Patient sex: F
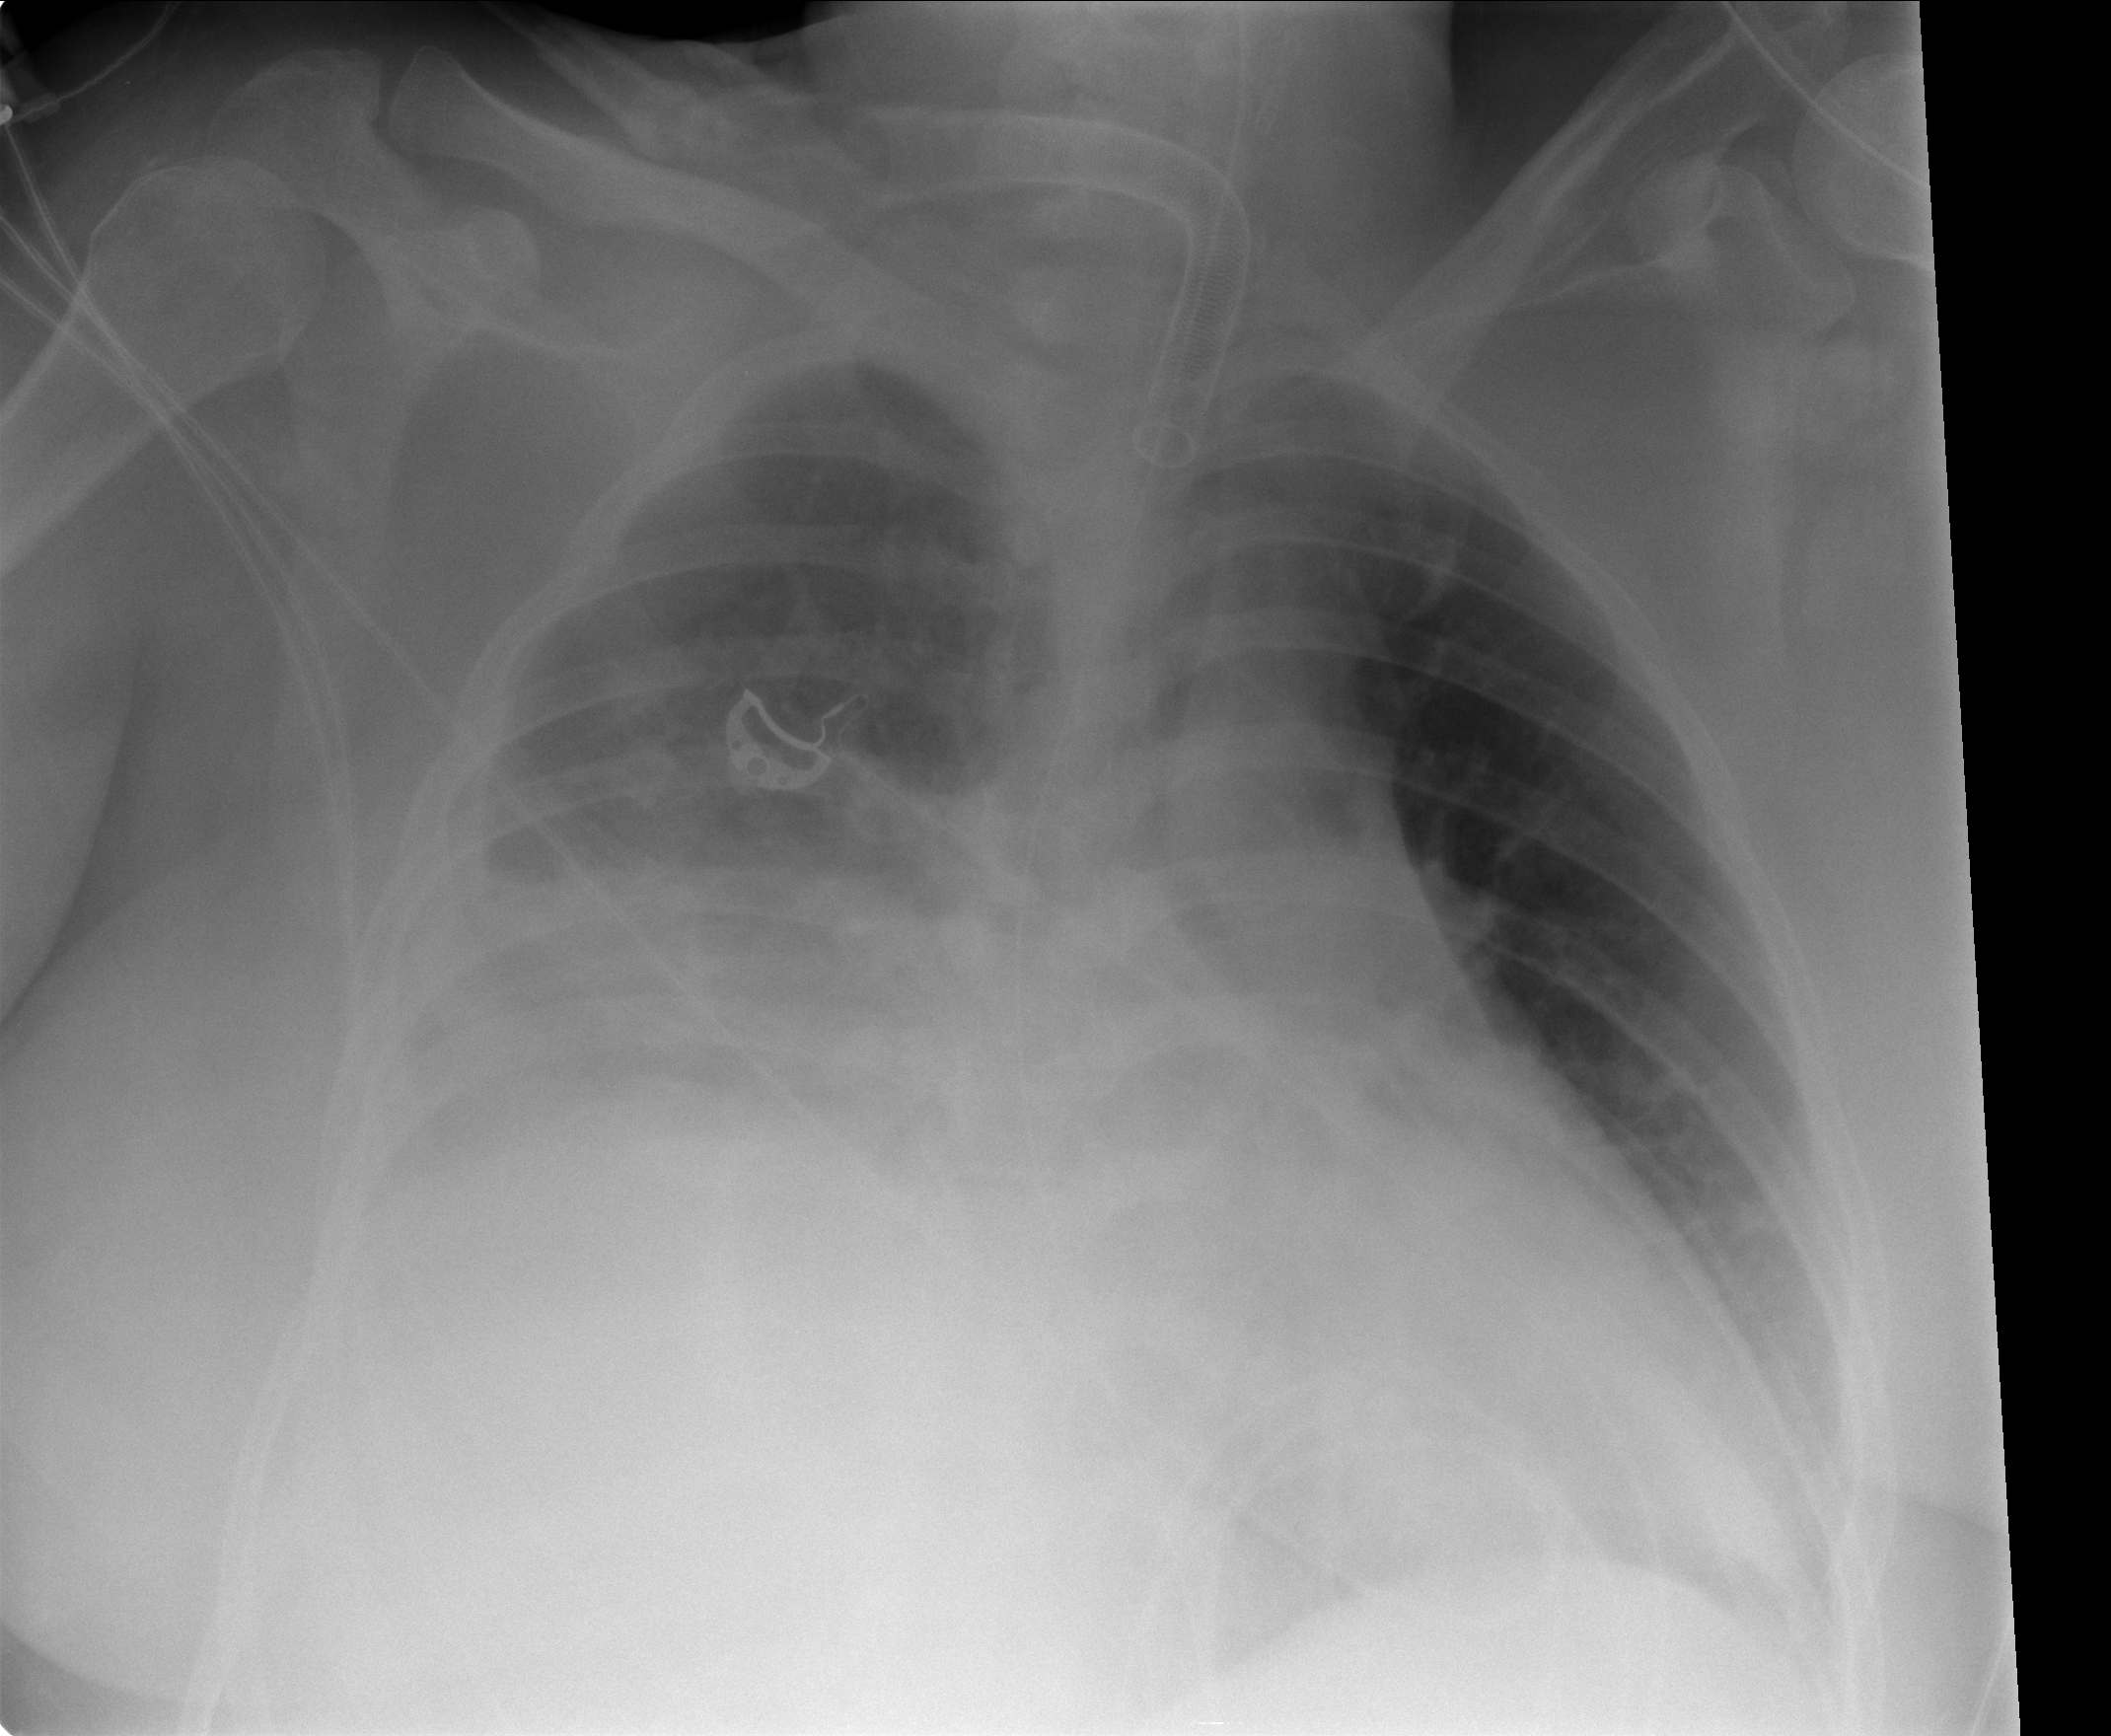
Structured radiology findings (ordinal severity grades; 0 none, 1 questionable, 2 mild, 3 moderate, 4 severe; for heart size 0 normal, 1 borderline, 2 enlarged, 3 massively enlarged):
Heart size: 0
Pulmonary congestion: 2
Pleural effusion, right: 2
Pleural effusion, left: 1
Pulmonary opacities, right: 1
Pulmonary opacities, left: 0
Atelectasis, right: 2
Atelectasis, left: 2